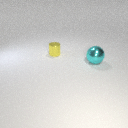
large cyan metal sphere to the right of small yellow metal cylinder